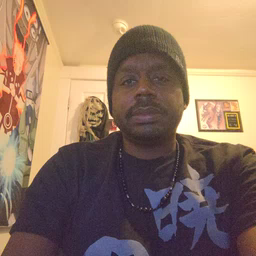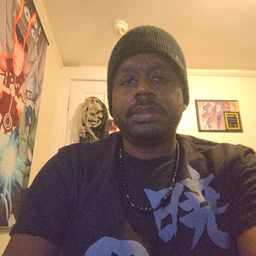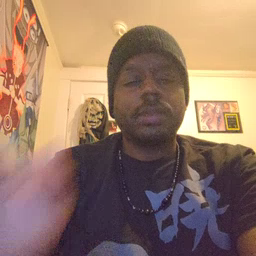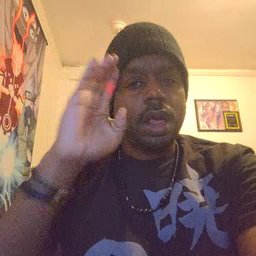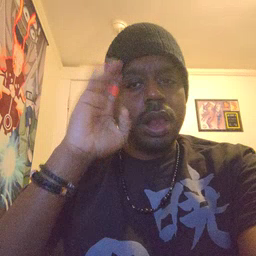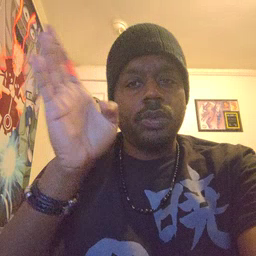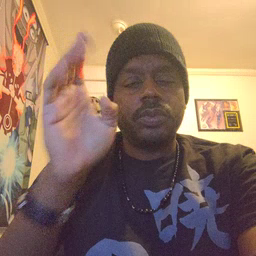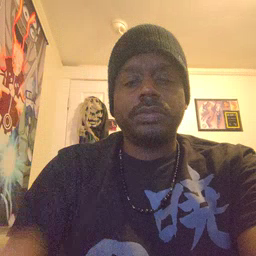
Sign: hello